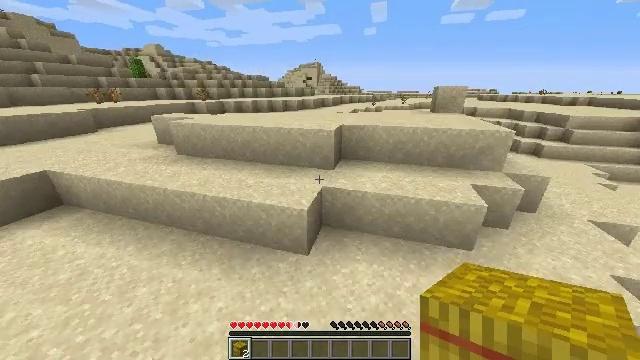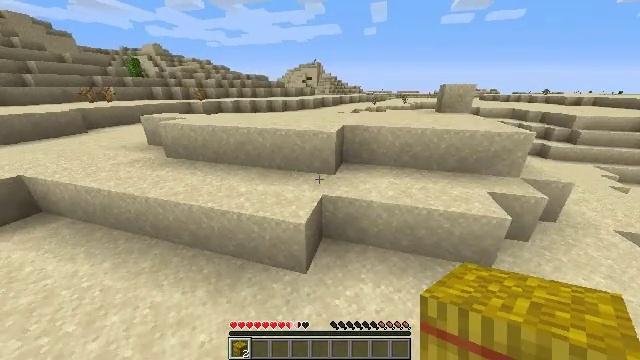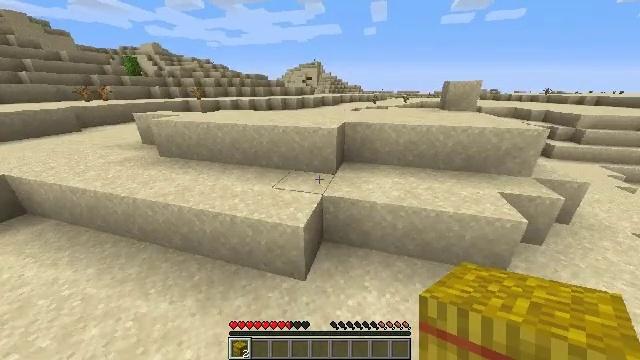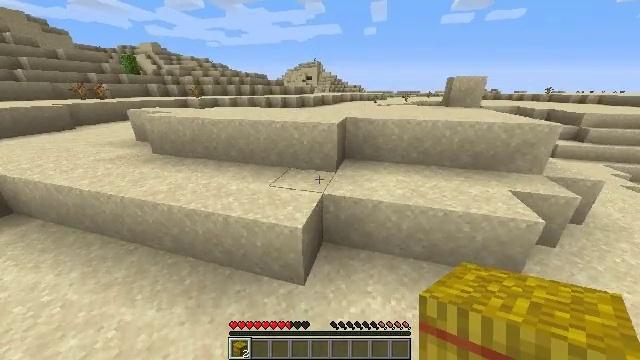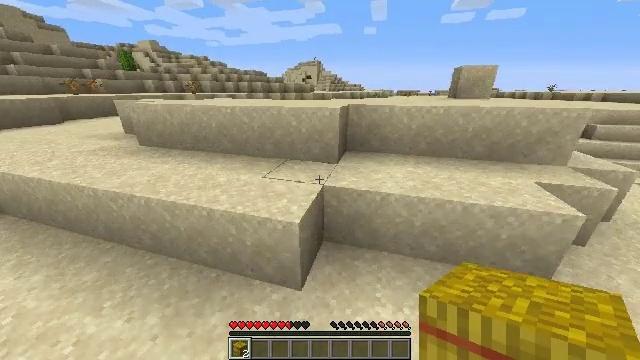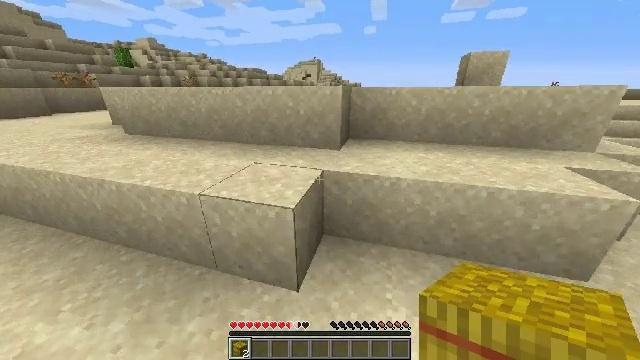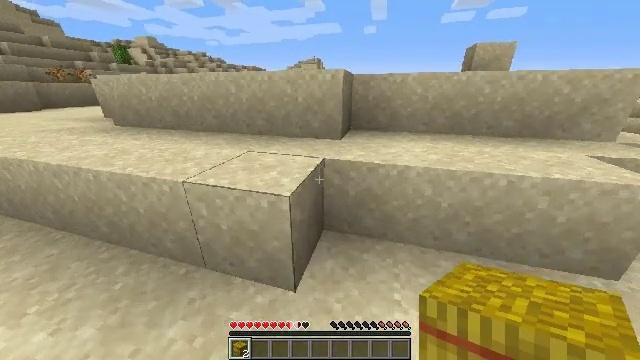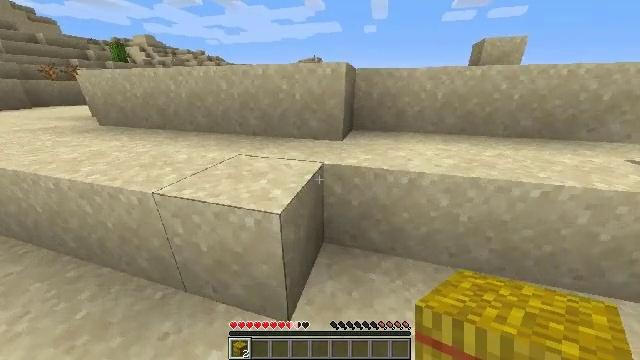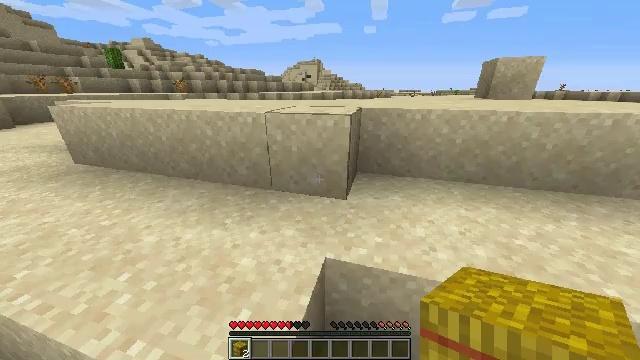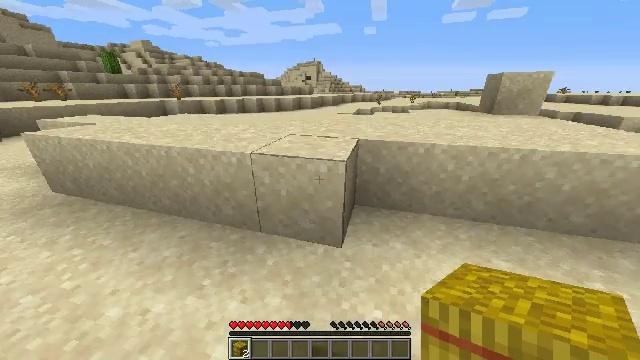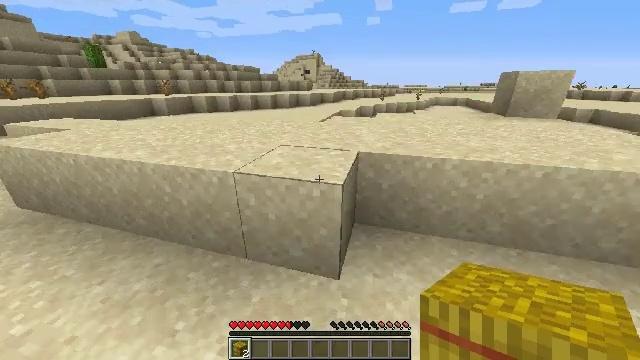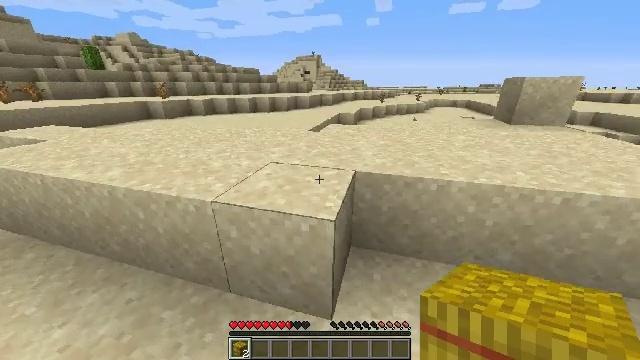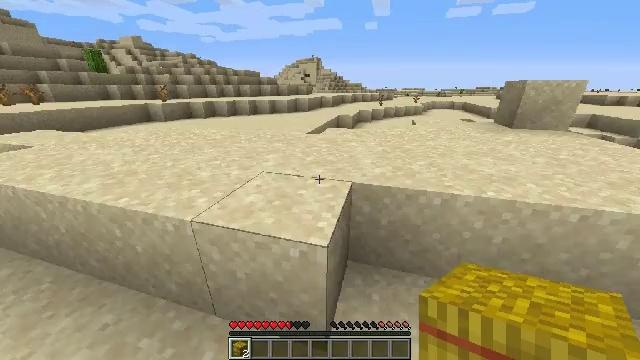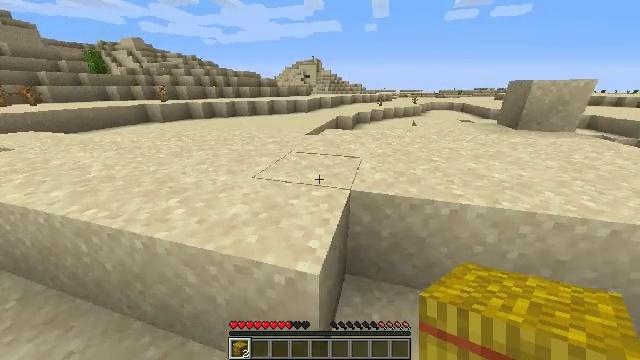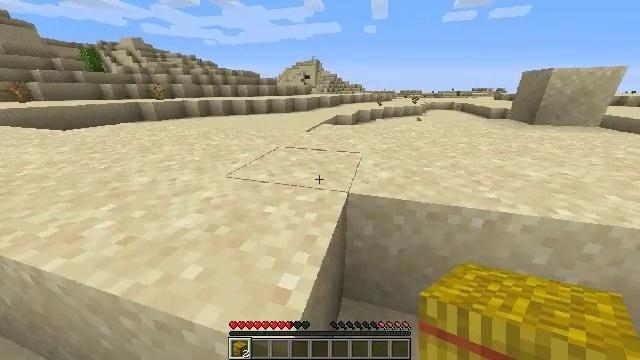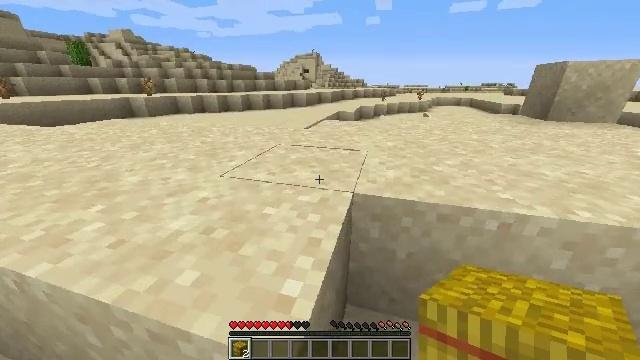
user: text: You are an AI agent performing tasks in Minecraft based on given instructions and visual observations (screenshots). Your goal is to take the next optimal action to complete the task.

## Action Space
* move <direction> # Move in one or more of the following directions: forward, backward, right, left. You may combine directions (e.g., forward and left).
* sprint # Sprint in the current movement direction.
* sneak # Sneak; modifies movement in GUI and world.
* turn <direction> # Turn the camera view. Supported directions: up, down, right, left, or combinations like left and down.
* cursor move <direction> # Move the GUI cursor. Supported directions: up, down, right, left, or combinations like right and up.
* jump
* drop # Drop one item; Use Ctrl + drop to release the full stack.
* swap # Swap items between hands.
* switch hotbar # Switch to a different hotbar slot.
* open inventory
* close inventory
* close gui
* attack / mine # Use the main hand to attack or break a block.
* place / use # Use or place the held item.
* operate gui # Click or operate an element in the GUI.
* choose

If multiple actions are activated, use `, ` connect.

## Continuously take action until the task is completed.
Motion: motion action
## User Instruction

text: Drop a hay block.
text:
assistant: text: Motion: move forward, jump
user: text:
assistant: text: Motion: move forward, jump
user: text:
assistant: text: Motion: move forward, sprint, jump
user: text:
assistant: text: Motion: move forward, sprint, jump
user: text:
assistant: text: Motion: move forward, sprint, jump
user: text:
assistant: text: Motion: move forward, sprint, jump
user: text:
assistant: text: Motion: move forward, sprint, jump
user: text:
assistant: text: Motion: move forward, sprint, jump
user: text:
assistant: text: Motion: move forward, sprint, jump
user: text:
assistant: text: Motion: move forward, sprint, jump
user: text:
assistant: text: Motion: move forward, sprint, jump
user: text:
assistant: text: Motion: move forward, sprint, jump
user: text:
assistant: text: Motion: move forward, sprint, jump
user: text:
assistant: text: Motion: move forward, sprint, jump
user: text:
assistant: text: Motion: move forward, sprint, jump
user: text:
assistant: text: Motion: move forward, sprint, jump
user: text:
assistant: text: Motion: move forward, sprint, jump
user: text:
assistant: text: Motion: move forward, sprint, jump
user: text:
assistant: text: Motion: move forward, sprint, jump
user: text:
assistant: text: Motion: move forward, sprint, jump
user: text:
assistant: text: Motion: move forward, sprint, jump
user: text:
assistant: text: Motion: move forward, sprint, jump
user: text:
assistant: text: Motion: move forward, sprint, jump
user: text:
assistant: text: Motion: move forward, sprint, jump
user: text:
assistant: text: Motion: move forward, sprint, jump
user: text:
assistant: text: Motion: move forward, sprint, jump
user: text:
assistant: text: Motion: move forward, sprint, jump
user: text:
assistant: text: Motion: move forward, sprint, jump
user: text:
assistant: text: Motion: move forward, sprint, jump
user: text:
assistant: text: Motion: move forward, sprint, jump